Question: I have a listView that I need to give a background color to cover up the activity's background image. I would prefer to do this on a cell basis so that if the listView doesn't reach the bottom of the screen, the background color will show where there are no more list items to display. Also, I should mention that I have this ListView positioned between to ImageViews using:
'''
android:layout_above
'''
and
'''
android:layout_below
'''
So that for smaller screens, the ListView will scroll properly on top of the lower ImageView rather than in front of or behind it. For larger screens however, I'd like the activity's background image to be visible when there are no more list items to display.
I've been looking around at selectors and that might be what I'm looking for, but from what I'm told the selector's color will display behind the background color for the listView.
This is what I'm trying now. Any suggestions on how to accomplish what I'm trying to?
item.xml
'''
<selector xmlns:android="http://schemas.android.com/apk/res/android">
<item android:state_enabled="false" android:state_focused="true"
android:drawable="@drawable/orange" />
<item android:state_pressed="true"
android:drawable="@drawable/orange" />
<item android:state_focused="true"
android:drawable="@drawable/orange" />
</selector>
'''
activity_main.xml below
'''
<RelativeLayout xmlns:android="http://schemas.android.com/apk/res/android"
xmlns:tools="http://schemas.android.com/tools"
android:layout_width="match_parent"
android:layout_height="match_parent"
android:background="@drawable/gray_lines" >
<ImageView
android:id="@+id/header"
android:layout_width="wrap_content"
android:layout_height="45dp"
android:scaleType="fitXY"
android:src="@drawable/logo_header" />
<!-- Footer aligned to bottom -->
<ImageView
android:id="@+id/footer"
android:layout_width="match_parent"
android:layout_height="30dp"
android:layout_alignParentBottom="true"
android:scaleType="fitXY"
android:src="@drawable/orange" />
<TextView
android:id="@+id/footerText"
android:layout_width="wrap_content"
android:layout_height="wrap_content"
android:layout_alignParentBottom="true"
android:layout_alignParentLeft="true"
android:layout_marginBottom="5dp"
android:layout_marginLeft="14dp"
android:onClick="contactPressed"
android:listSelector="@drawable/item"
android:drawSelectorOnTop="true"
android:text="@string/footerText" />
<ListView
android:id="@+id/mainMenuList"
android:layout_width="wrap_content"
android:layout_height="wrap_content"
android:layout_below="@id/header"
android:layout_above="@id/footer"
android:divider="#000000"
android:dividerHeight="0.1dp" />
</RelativeLayout>
'''
and this is my list_item.xml
'''
<?xml version="1.0" encoding="utf-8"?>
<RelativeLayout xmlns:android="http://schemas.android.com/apk/res/android"
android:layout_width="match_parent"
android:layout_height="match_parent"
android:background="@drawable/gray" >
<ImageView
android:id="@+id/img"
android:layout_width="30dp"
android:layout_height="30dp"
android:layout_marginRight="15dp"
android:layout_marginTop="20dp"
android:layout_alignParentRight="true" />
<TextView
android:id="@+id/txt"
android:layout_width="wrap_content"
android:layout_height="50dp"
android:layout_marginTop="17dp"
android:layout_marginLeft="15dp"
android:textSize="23sp" />
</RelativeLayout>
'''
Which creates the correct colors as shown below, but the onClick color is not displaying as it should.

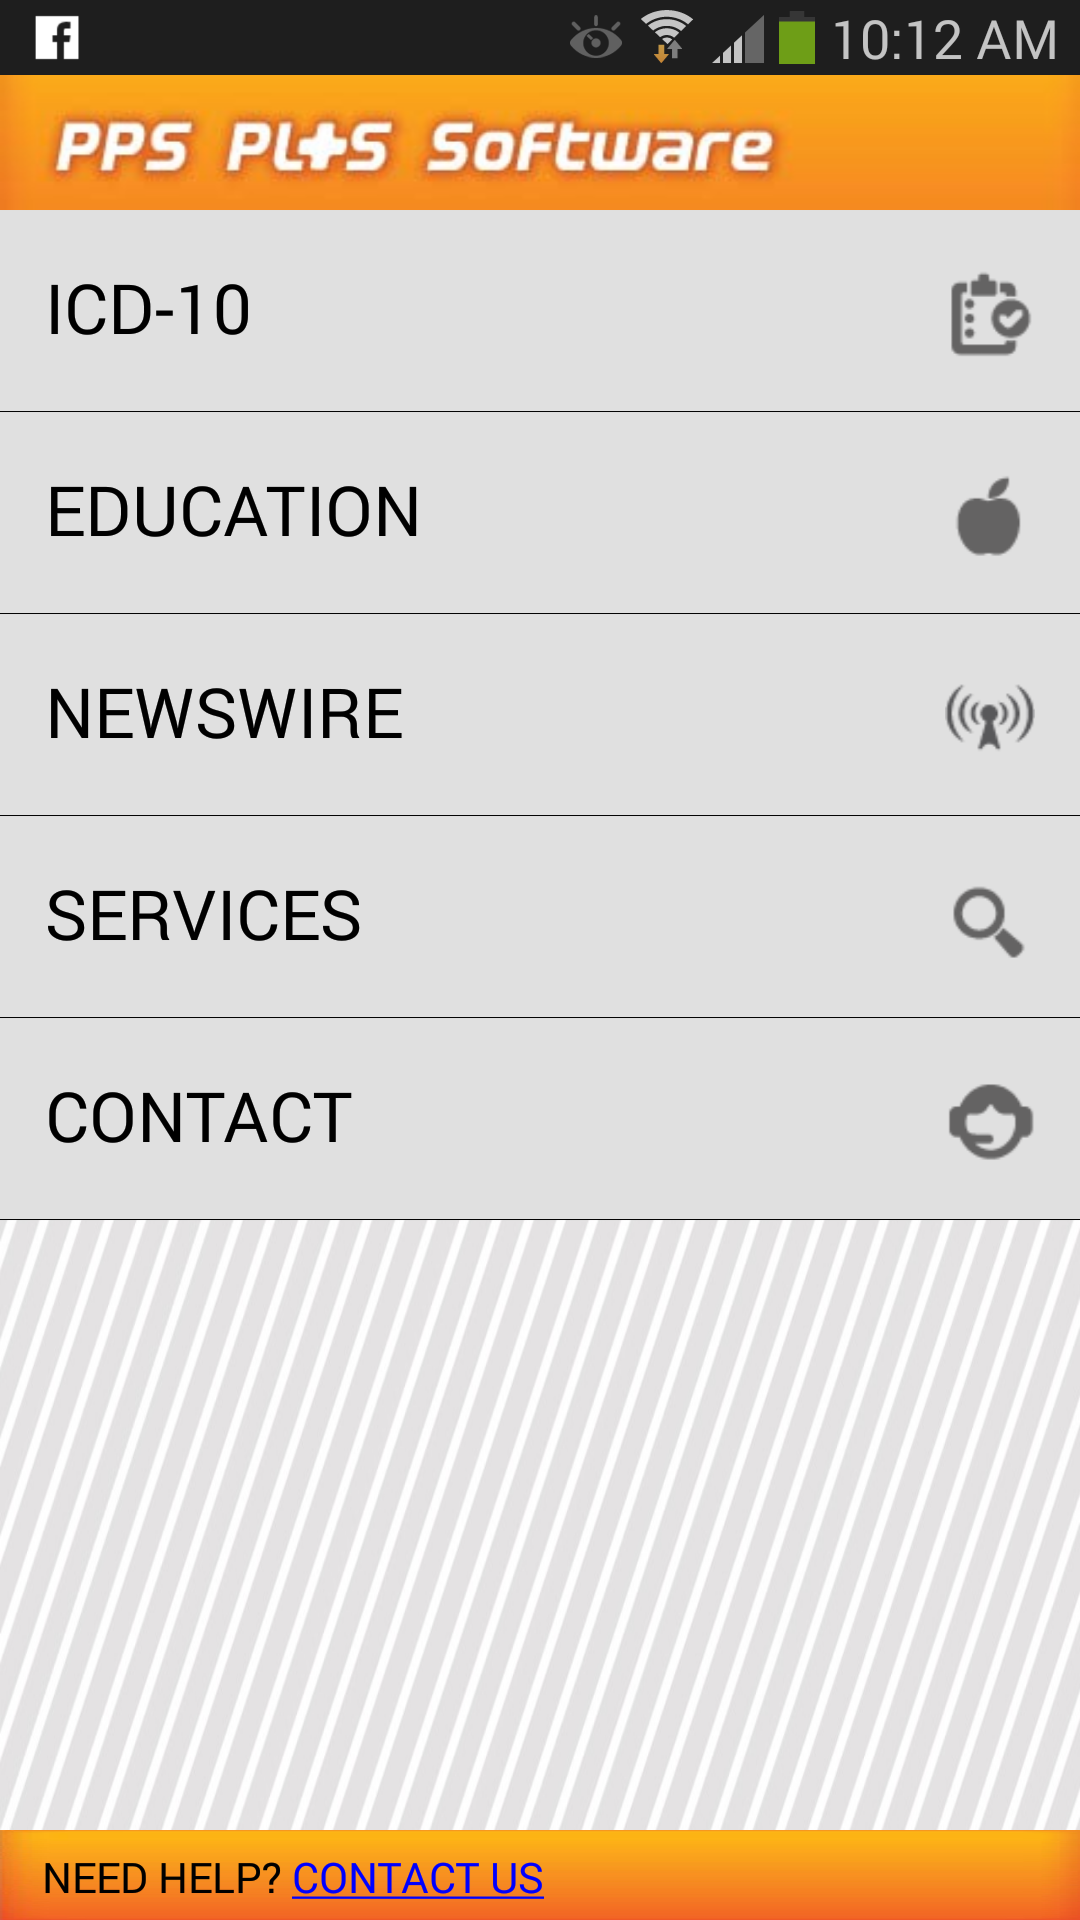
Answer: The answer to my question is silly. I had the selector located in the textview instead of the ListView. Right things wrong spot.
'''
<TextView
android:id="@+id/footerText"
android:layout_width="wrap_content"
android:layout_height="wrap_content"
android:layout_alignParentBottom="true"
android:layout_alignParentLeft="true"
android:layout_marginBottom="5dp"
android:layout_marginLeft="14dp"
android:onClick="contactPressed"
android:text="@string/footerText" />
<ListView
android:id="@+id/mainMenuList"
android:layout_width="wrap_content"
android:layout_height="wrap_content"
android:layout_below="@id/header"
android:layout_above="@id/footer"
android:listSelector="@drawable/item"
android:drawSelectorOnTop="true"
android:divider="#000000"
android:dividerHeight="0.1dp" />
'''